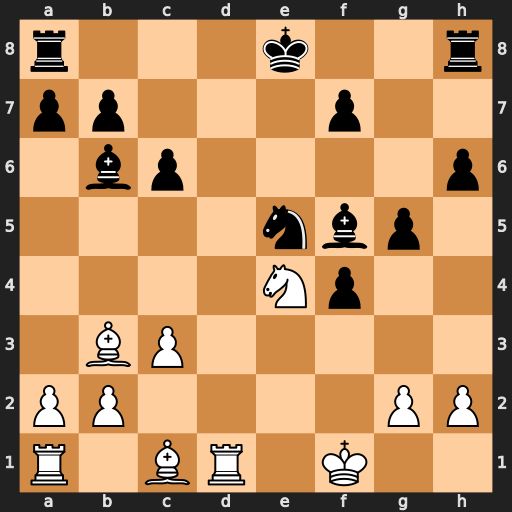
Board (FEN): r3k2r/pp3p2/1bp4p/4nbp1/4Np2/1BP5/PP4PP/R1BR1K2
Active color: w
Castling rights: kq
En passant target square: -
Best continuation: Nd6+ Ke7 Nxf5+